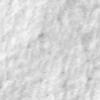
Label: no_change